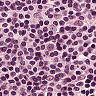
Metastatic tissue present: no